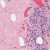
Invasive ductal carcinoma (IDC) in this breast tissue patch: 1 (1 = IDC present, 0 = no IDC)